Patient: sex M, age 70
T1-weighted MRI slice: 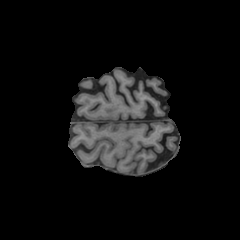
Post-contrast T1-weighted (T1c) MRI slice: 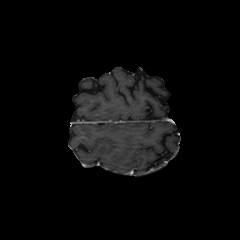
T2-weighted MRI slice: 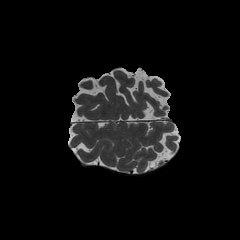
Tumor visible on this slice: no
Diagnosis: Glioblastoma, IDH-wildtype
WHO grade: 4